Field crop: maize
Growth stage: 2
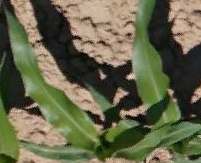
Species: maize